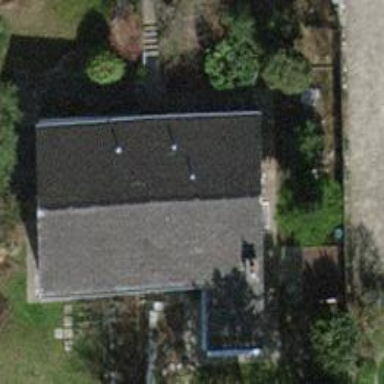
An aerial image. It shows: Small solar photovoltaic panel generator on the roof of building.